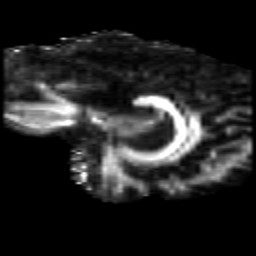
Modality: FA
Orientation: sagittal
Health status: healthy
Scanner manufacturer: siemens
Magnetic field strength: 3 T
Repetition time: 10 s
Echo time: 0.092 s